Field crop: maize
Growth stage: 1
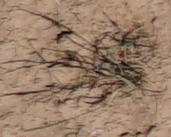
Species: lolium